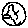
Label: moon